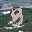
Label: 8